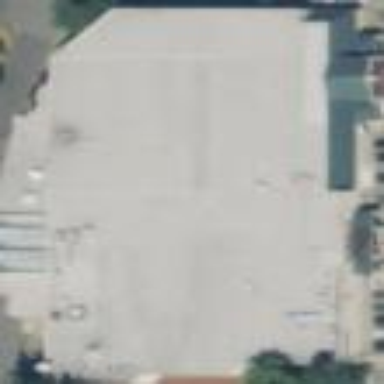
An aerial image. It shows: Supermarket building.